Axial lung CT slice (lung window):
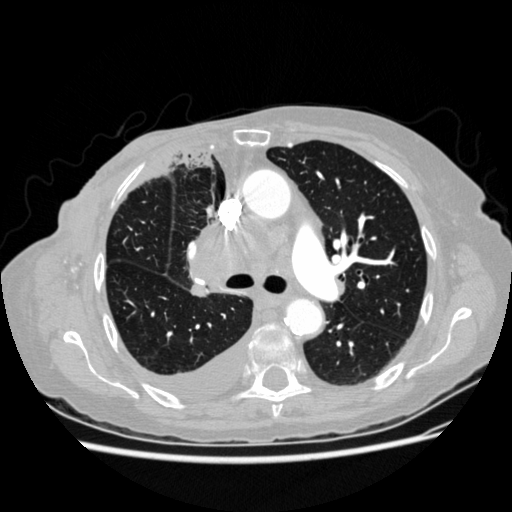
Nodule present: no